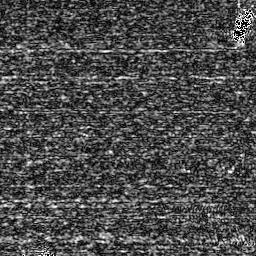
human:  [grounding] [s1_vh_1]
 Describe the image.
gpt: In the satellite image, there is  <ref>1 medium ship </ref> <box>[[89, 3, 98, 15, 0]]</box> located at top right.